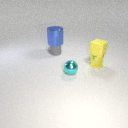
small gray metal cylinder below large blue metal cylinder